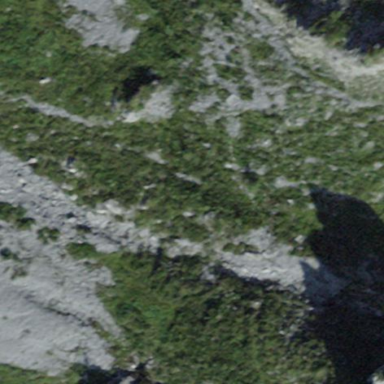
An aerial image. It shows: Natural scree.